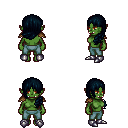
a pixel art fantasy rpg character, female body template, orc, green skin, leather shoulder armor, teal pants, raven left-swept hairstyle, metal boots, four views (front, back, left, right), 2x2 character sprite sheet, small pixel art, hard edges, no anti-aliasing